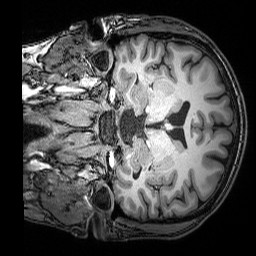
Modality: T1w
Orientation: coronal
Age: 26
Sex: male
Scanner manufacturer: siemens
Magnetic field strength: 3 T
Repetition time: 2.53 s
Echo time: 0.00388 s